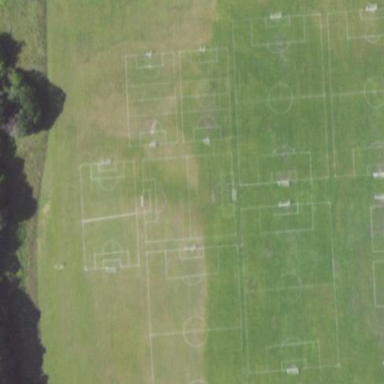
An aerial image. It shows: McQuillan Field Soccer: grass pitch dedicated to soccer.